Question: So, I've got this rather large overlay that I need to tile, and everything works as expected until I get to Internet Explorer. On Internet Explorer when it "tiles" horizontally, I get these odd lines that aren't a part of the original document.
The offending HTML and CSS:
'''
<html>
<head>
html {
width: 100%;
height: 100%;
margin: 0;
}
body {
margin: 0;
width: 100%;
height: 100%;
position: relative;
background-color: #CCCCEF;
}
.overlay {
position: absolute;
top: 0;
left: 0;
width: 100%;
height: 100%;
background-image: url('https://dl.dropboxusercontent.com/u/177486/grit.tiny.png');
background-position: -900px 0%;
z-index: 1;
}
</head>
<body>
<div class="overlay"></div>
</body>
<html>
'''
Here's an image showing what it does:

<URL>
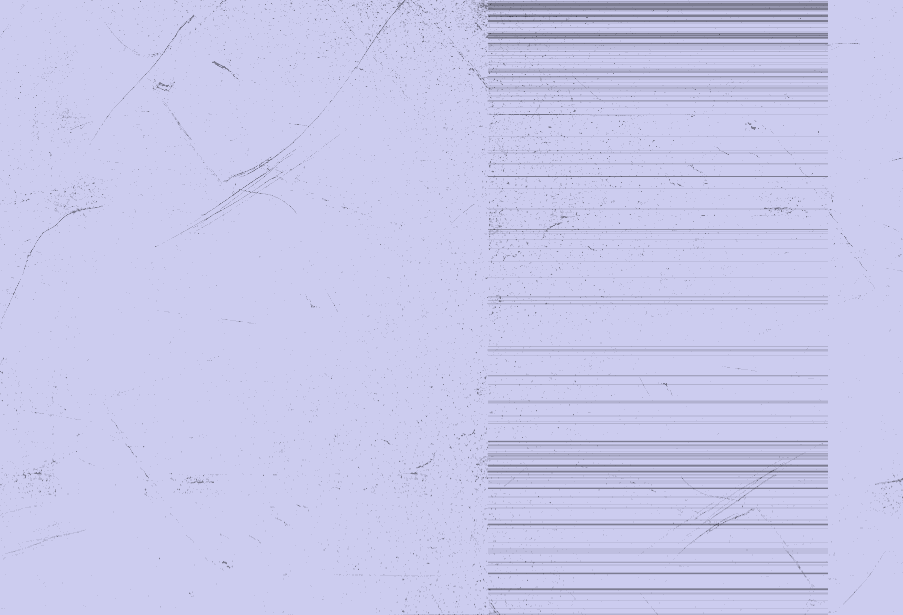
Answer: Definitely an IE bug. Semi-answer found <URL> will avoid tiling bug. Not a great solution since you have to modify your image, but if you can modify image dimensions- it works.